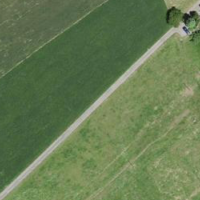
EUNIS habitat code: 52
Species observed at this site:
Milvus milvus